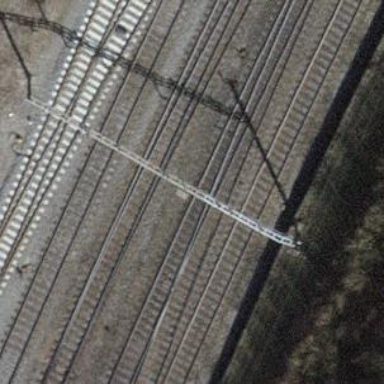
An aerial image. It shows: Single-track electrified railway siding with contact line for service.